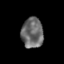
Tissue: skin
Cell type: Epithelial cells
Senescence score: 0.16
Nuclear area (px): 644
Mean DAPI intensity: 107.183